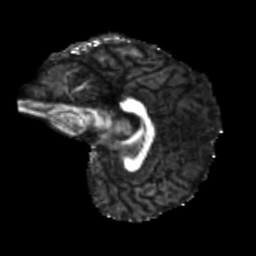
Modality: FA
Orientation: sagittal
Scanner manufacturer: siemens
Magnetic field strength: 3 T
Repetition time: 4 s
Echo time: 0.0594 s